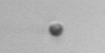
Label: nanoplankton_mix